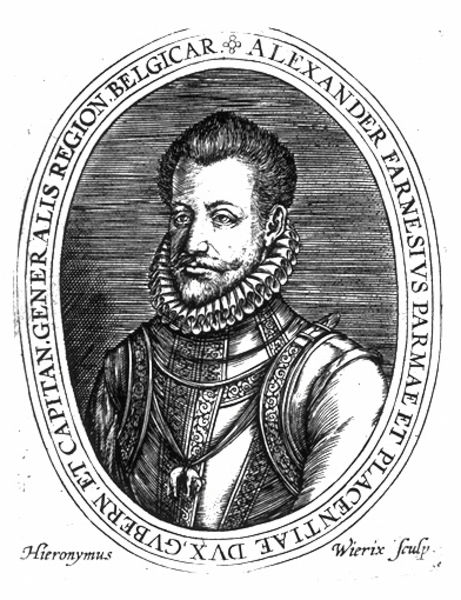
Titel: Bildnis des Alexander Farnese, Herzog von Parma und Piacenza
Künstler: Hieronymus Wierix
Institution: (Seriendruck)
Schlagwörter: mann, schatten, weiß, frisur, grau, licht, mund, nase, ohr, schwarz, blick, hund, ornament, alt, bart, jung, augen, gesicht, kragen, rahmen, spitze, ärmel, bildnis, halskrause, portrait, porträt, haare, augenbrauen, brustbild, ohren, potrait, oval, rund, schrift, kette, grafik, graphik, rand, könig, papst, ernst, inschrift, streng, rüschen, schnauzer, name, lamm, medaillon, druck, stich, schwarzweiß, buchstaben, orden, krause, ritter, fürst, rüstung, amulett, stirm, mittelalter, general, kapitän, kupferstich, latein, lateinisch, stick, hieronymus, alexander, vignette, heiliger gral, belgien, farnese, farnes